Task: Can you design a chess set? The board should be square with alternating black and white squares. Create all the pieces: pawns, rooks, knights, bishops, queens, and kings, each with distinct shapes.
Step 2522:
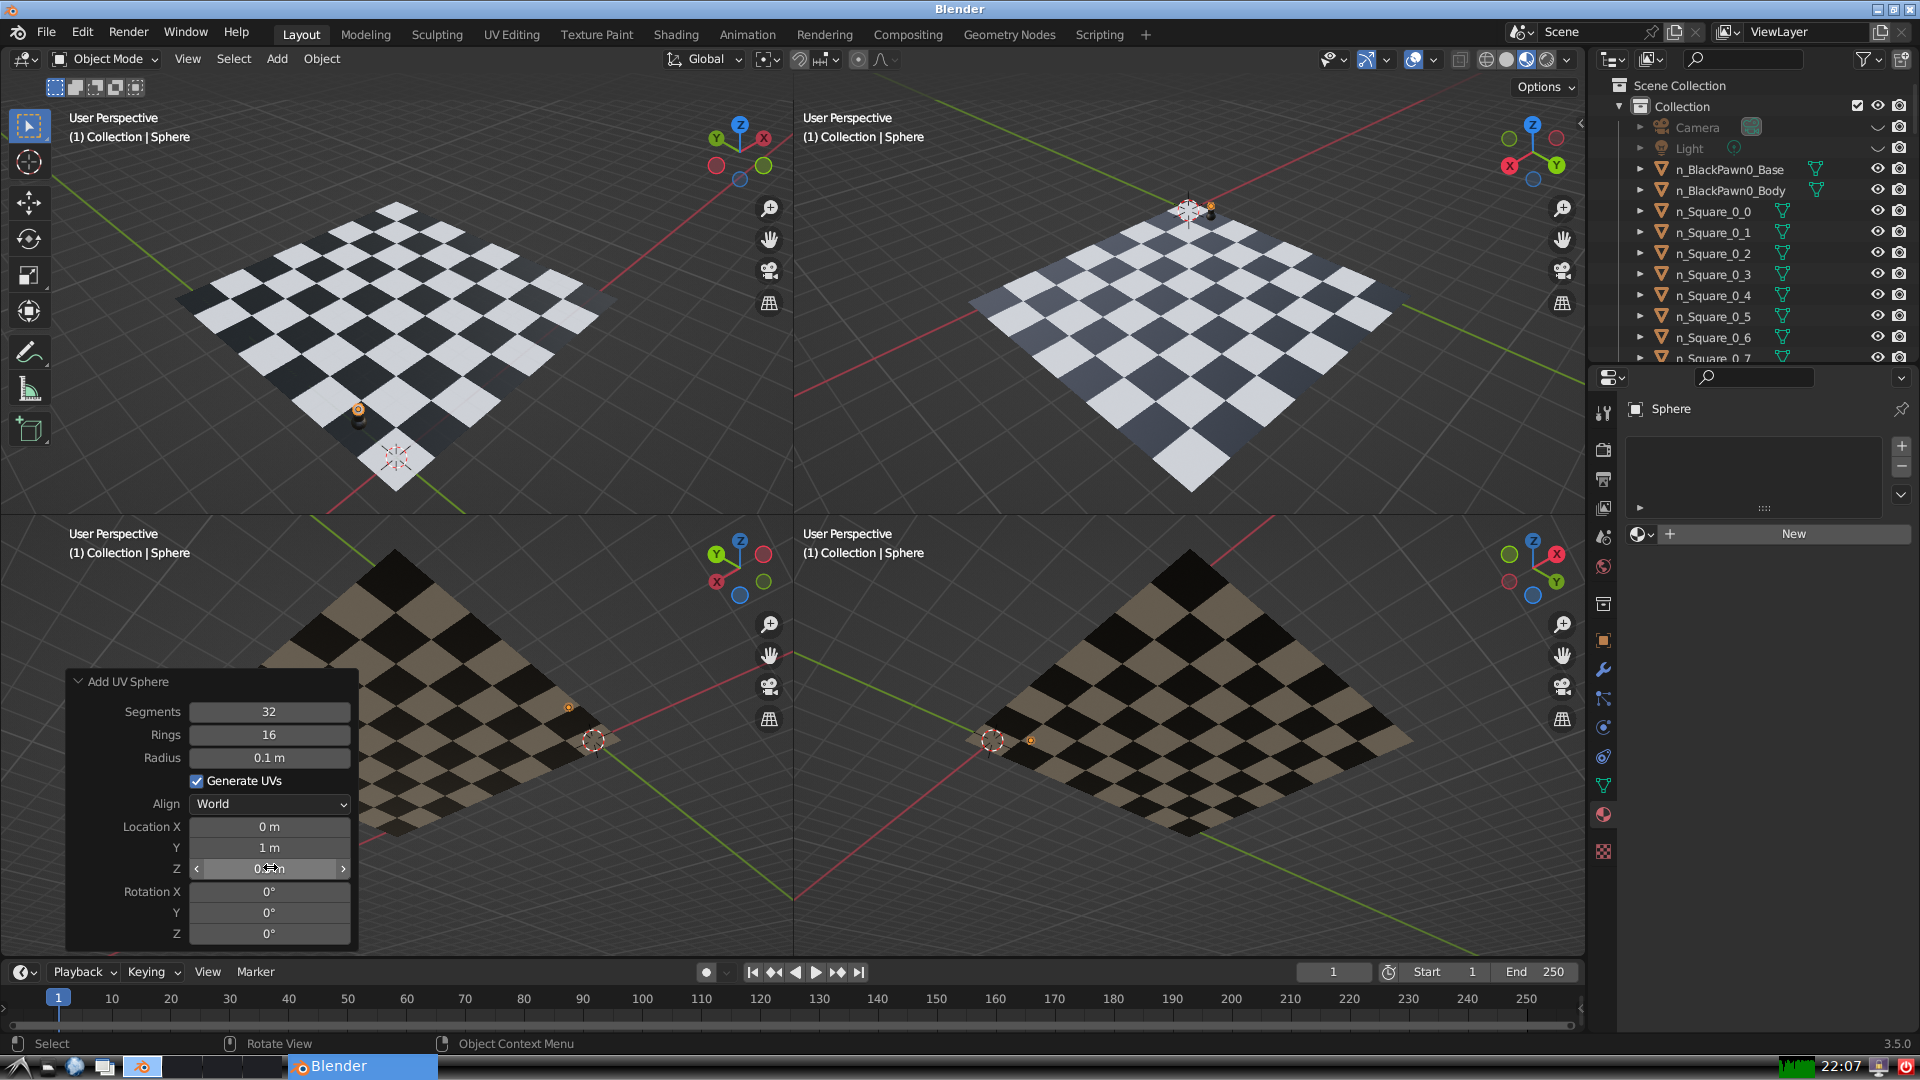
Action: {"mouse_move": [960, 540]}